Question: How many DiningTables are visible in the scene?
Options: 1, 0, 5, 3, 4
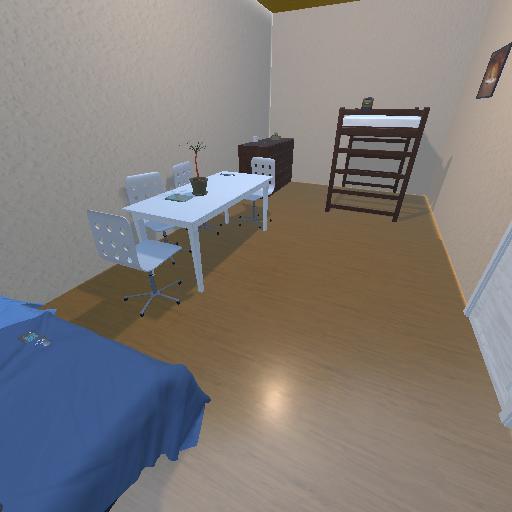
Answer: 1